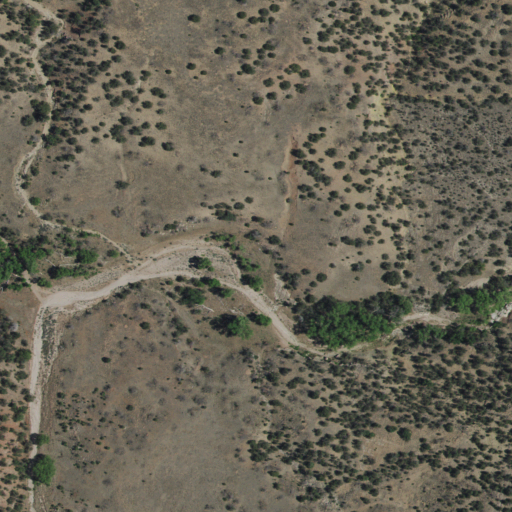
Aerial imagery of valley in New Mexico named Pole Corral Canyon containing shrub and evergreen forest